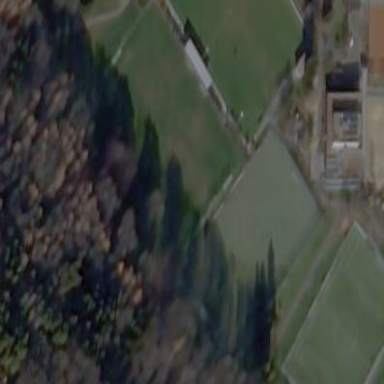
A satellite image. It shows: Artificial turf field hockey pitch.